Question: When I start a program from Visual Studio it also starts several (about 6) additional windows I guess they show some resource information.
My problem is that those windows seems to freeze the whole progam. I cannot close them and have to restart Visual Studio. Is there a way to prevent them to open when I start a application from Visual Studio?
(Screenshot added):

After a downvote without a comment, it looks like i have to add my affords:
- -
Its a default C# WPF app.
Title
Thank you.
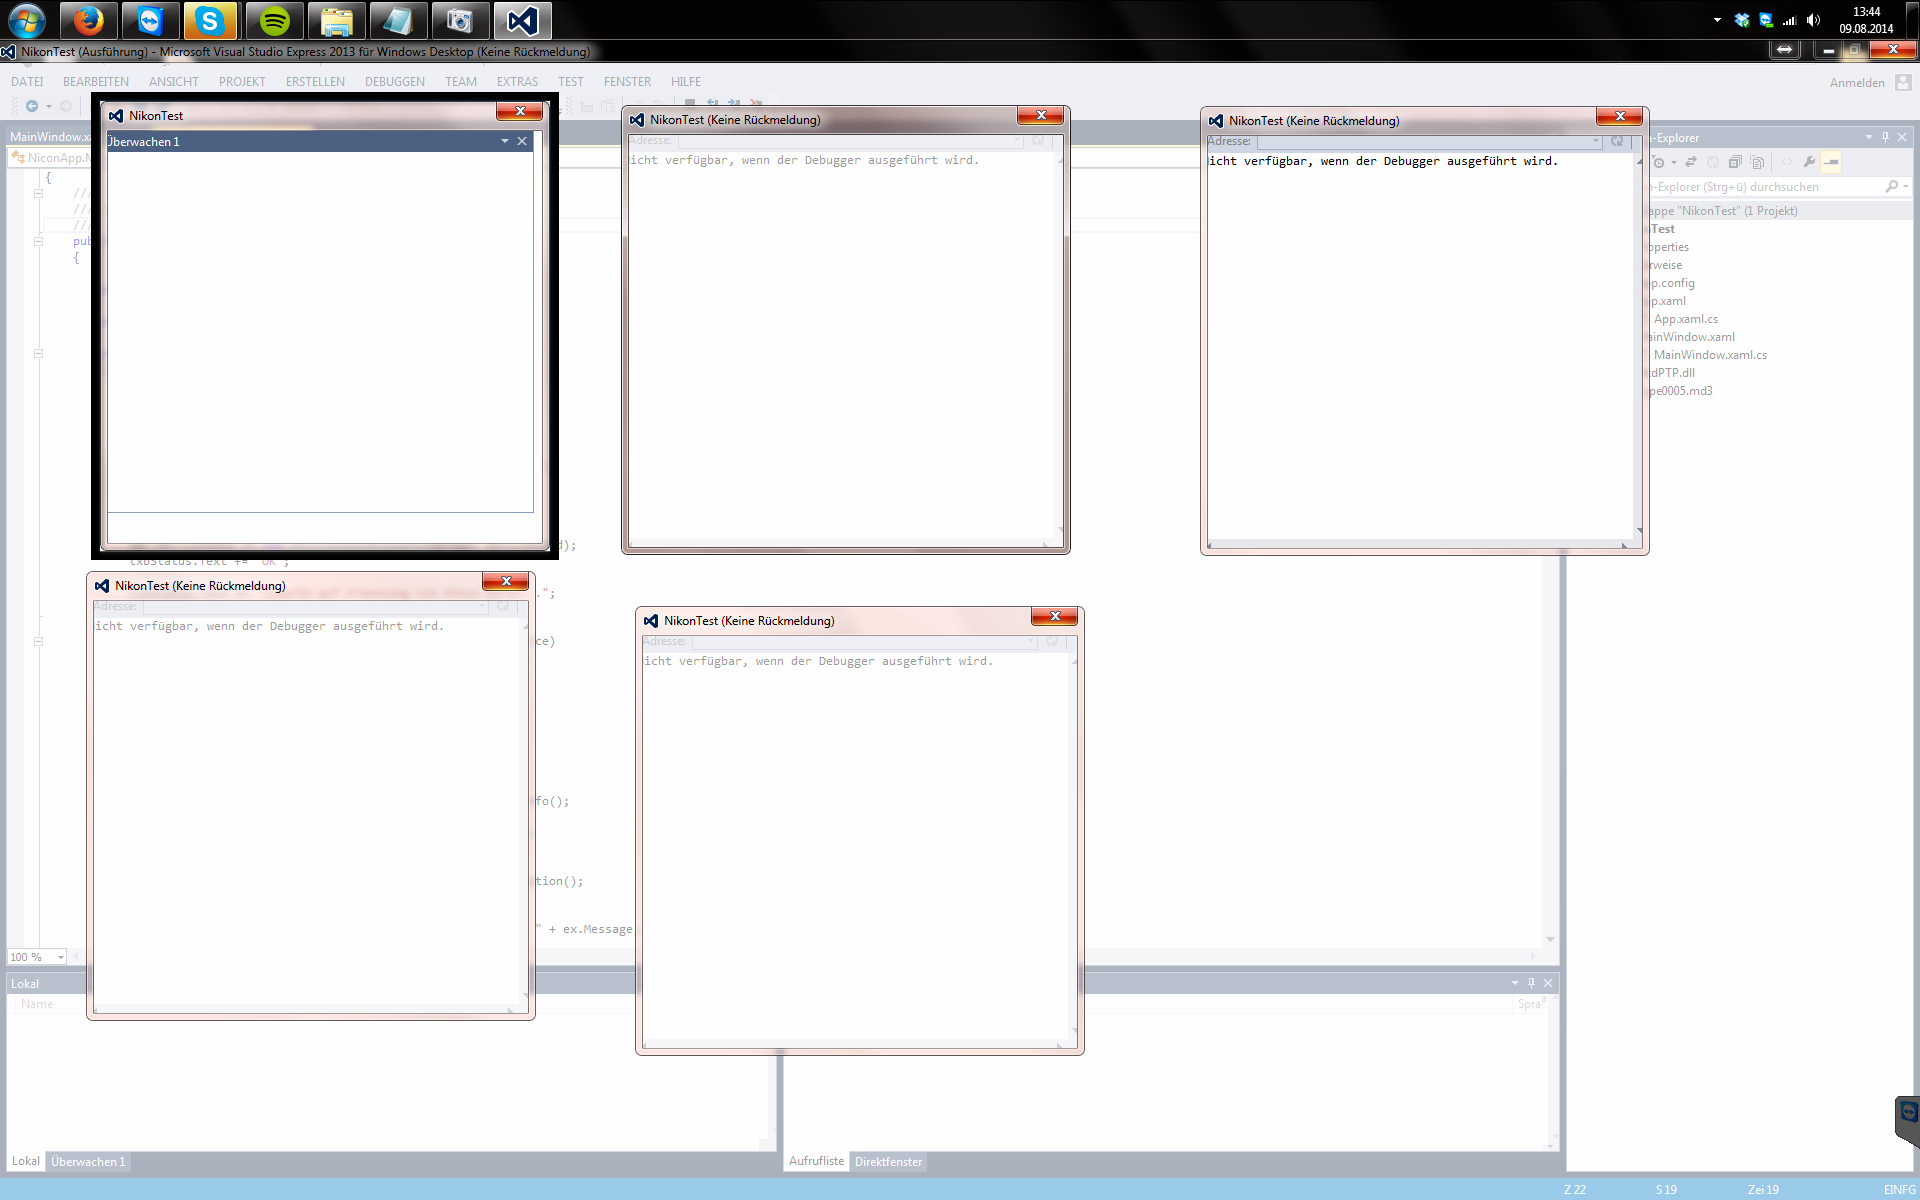
Answer: Its a TeamViewer issue.
Debug doesnt work in with TeamViewer running.
- - - - -
Source:
<URL>